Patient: sex F, age 66
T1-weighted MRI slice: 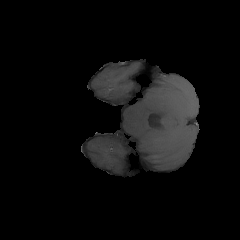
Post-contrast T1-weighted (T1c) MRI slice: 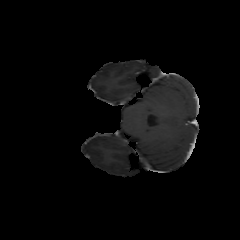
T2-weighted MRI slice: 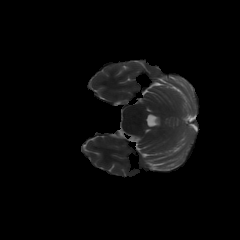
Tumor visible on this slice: no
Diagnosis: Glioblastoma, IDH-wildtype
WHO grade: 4